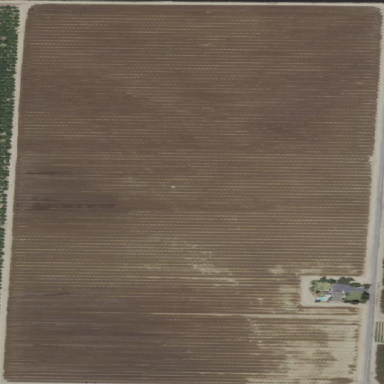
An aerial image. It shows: Vineyard with grape crops.